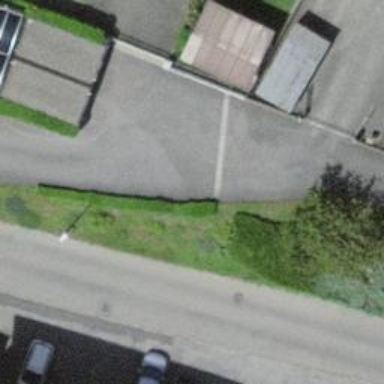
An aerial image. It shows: Living street.